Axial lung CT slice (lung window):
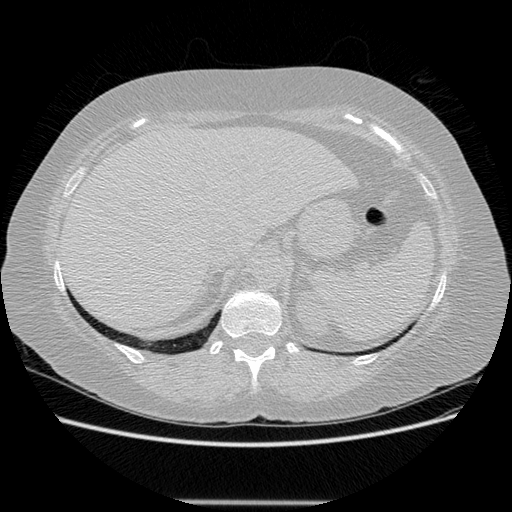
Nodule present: no